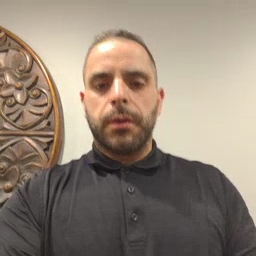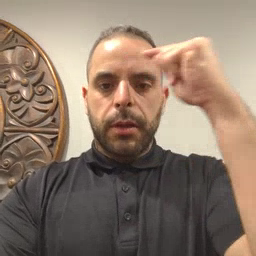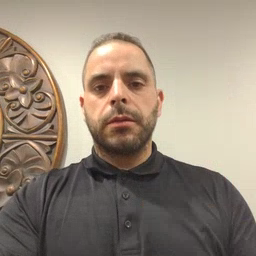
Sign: black